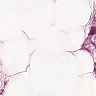
Metastatic tissue present: yes